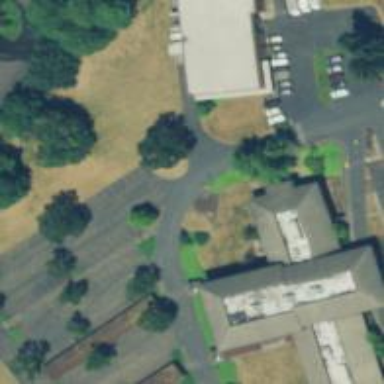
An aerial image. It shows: Driveway leading to service road.